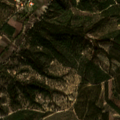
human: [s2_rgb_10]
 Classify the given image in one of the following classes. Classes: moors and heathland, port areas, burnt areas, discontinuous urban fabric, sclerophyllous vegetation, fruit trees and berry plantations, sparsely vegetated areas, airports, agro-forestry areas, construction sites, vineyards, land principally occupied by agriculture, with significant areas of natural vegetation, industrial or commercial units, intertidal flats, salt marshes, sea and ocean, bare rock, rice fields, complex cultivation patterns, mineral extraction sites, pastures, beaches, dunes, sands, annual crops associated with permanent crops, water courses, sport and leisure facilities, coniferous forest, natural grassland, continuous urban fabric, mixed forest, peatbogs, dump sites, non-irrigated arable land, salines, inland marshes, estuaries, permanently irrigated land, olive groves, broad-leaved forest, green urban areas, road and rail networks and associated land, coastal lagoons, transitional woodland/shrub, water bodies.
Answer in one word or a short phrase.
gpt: non-irrigated arable land, mixed forest